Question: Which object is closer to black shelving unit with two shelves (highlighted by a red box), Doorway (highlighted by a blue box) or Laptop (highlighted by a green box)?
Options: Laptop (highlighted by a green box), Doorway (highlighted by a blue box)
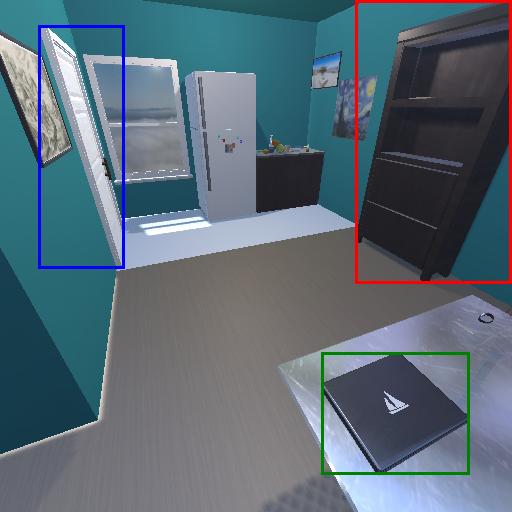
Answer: Laptop (highlighted by a green box)